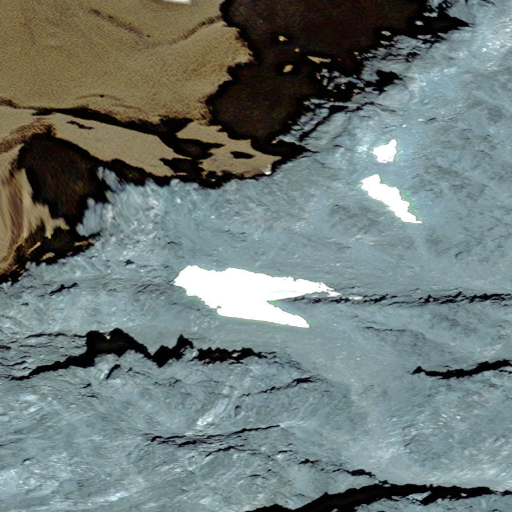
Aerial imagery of mountain in Alaska named Mount Alice containing only unknown